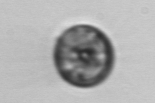
Label: Thalassiosira